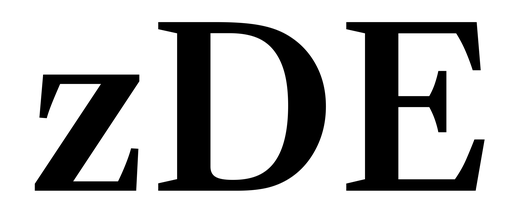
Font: LibreCaslonText_SemiBold